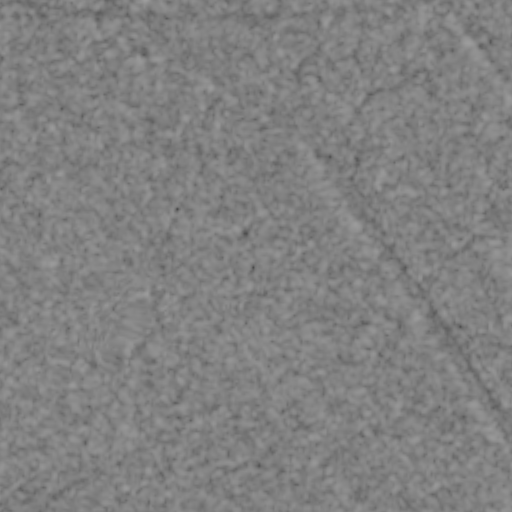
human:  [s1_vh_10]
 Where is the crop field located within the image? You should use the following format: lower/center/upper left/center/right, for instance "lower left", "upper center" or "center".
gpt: The crop field is located in the lower left of the image.
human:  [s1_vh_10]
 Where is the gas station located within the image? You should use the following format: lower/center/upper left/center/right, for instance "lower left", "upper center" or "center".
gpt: The gas station is located in the upper left of the image.
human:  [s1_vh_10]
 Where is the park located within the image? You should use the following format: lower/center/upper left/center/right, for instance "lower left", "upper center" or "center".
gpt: The park is located in the center right of the image.
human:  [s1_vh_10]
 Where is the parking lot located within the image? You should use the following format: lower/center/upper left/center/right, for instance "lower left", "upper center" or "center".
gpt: The parking lot is located in the upper left of the image.
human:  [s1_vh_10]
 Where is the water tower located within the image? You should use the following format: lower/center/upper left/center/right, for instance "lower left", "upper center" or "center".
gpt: The water tower is located in the center right of the image.
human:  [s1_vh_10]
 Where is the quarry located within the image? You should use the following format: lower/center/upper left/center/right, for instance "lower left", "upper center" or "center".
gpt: There is no quarry in the image.

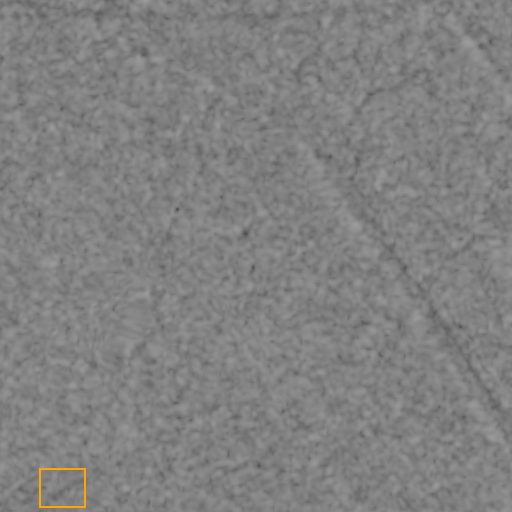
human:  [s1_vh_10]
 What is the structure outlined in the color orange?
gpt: The structure outlined in orange is a crop field.
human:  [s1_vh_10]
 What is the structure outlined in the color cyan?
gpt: There is no cyan outline.